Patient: sex F, age 71
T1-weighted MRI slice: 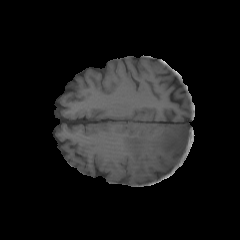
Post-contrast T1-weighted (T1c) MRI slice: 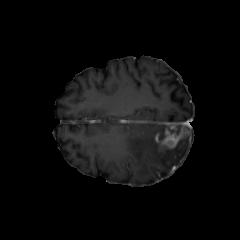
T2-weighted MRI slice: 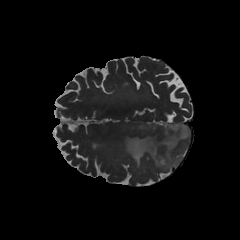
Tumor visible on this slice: yes
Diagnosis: Glioblastoma, IDH-wildtype
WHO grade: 4